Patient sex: M
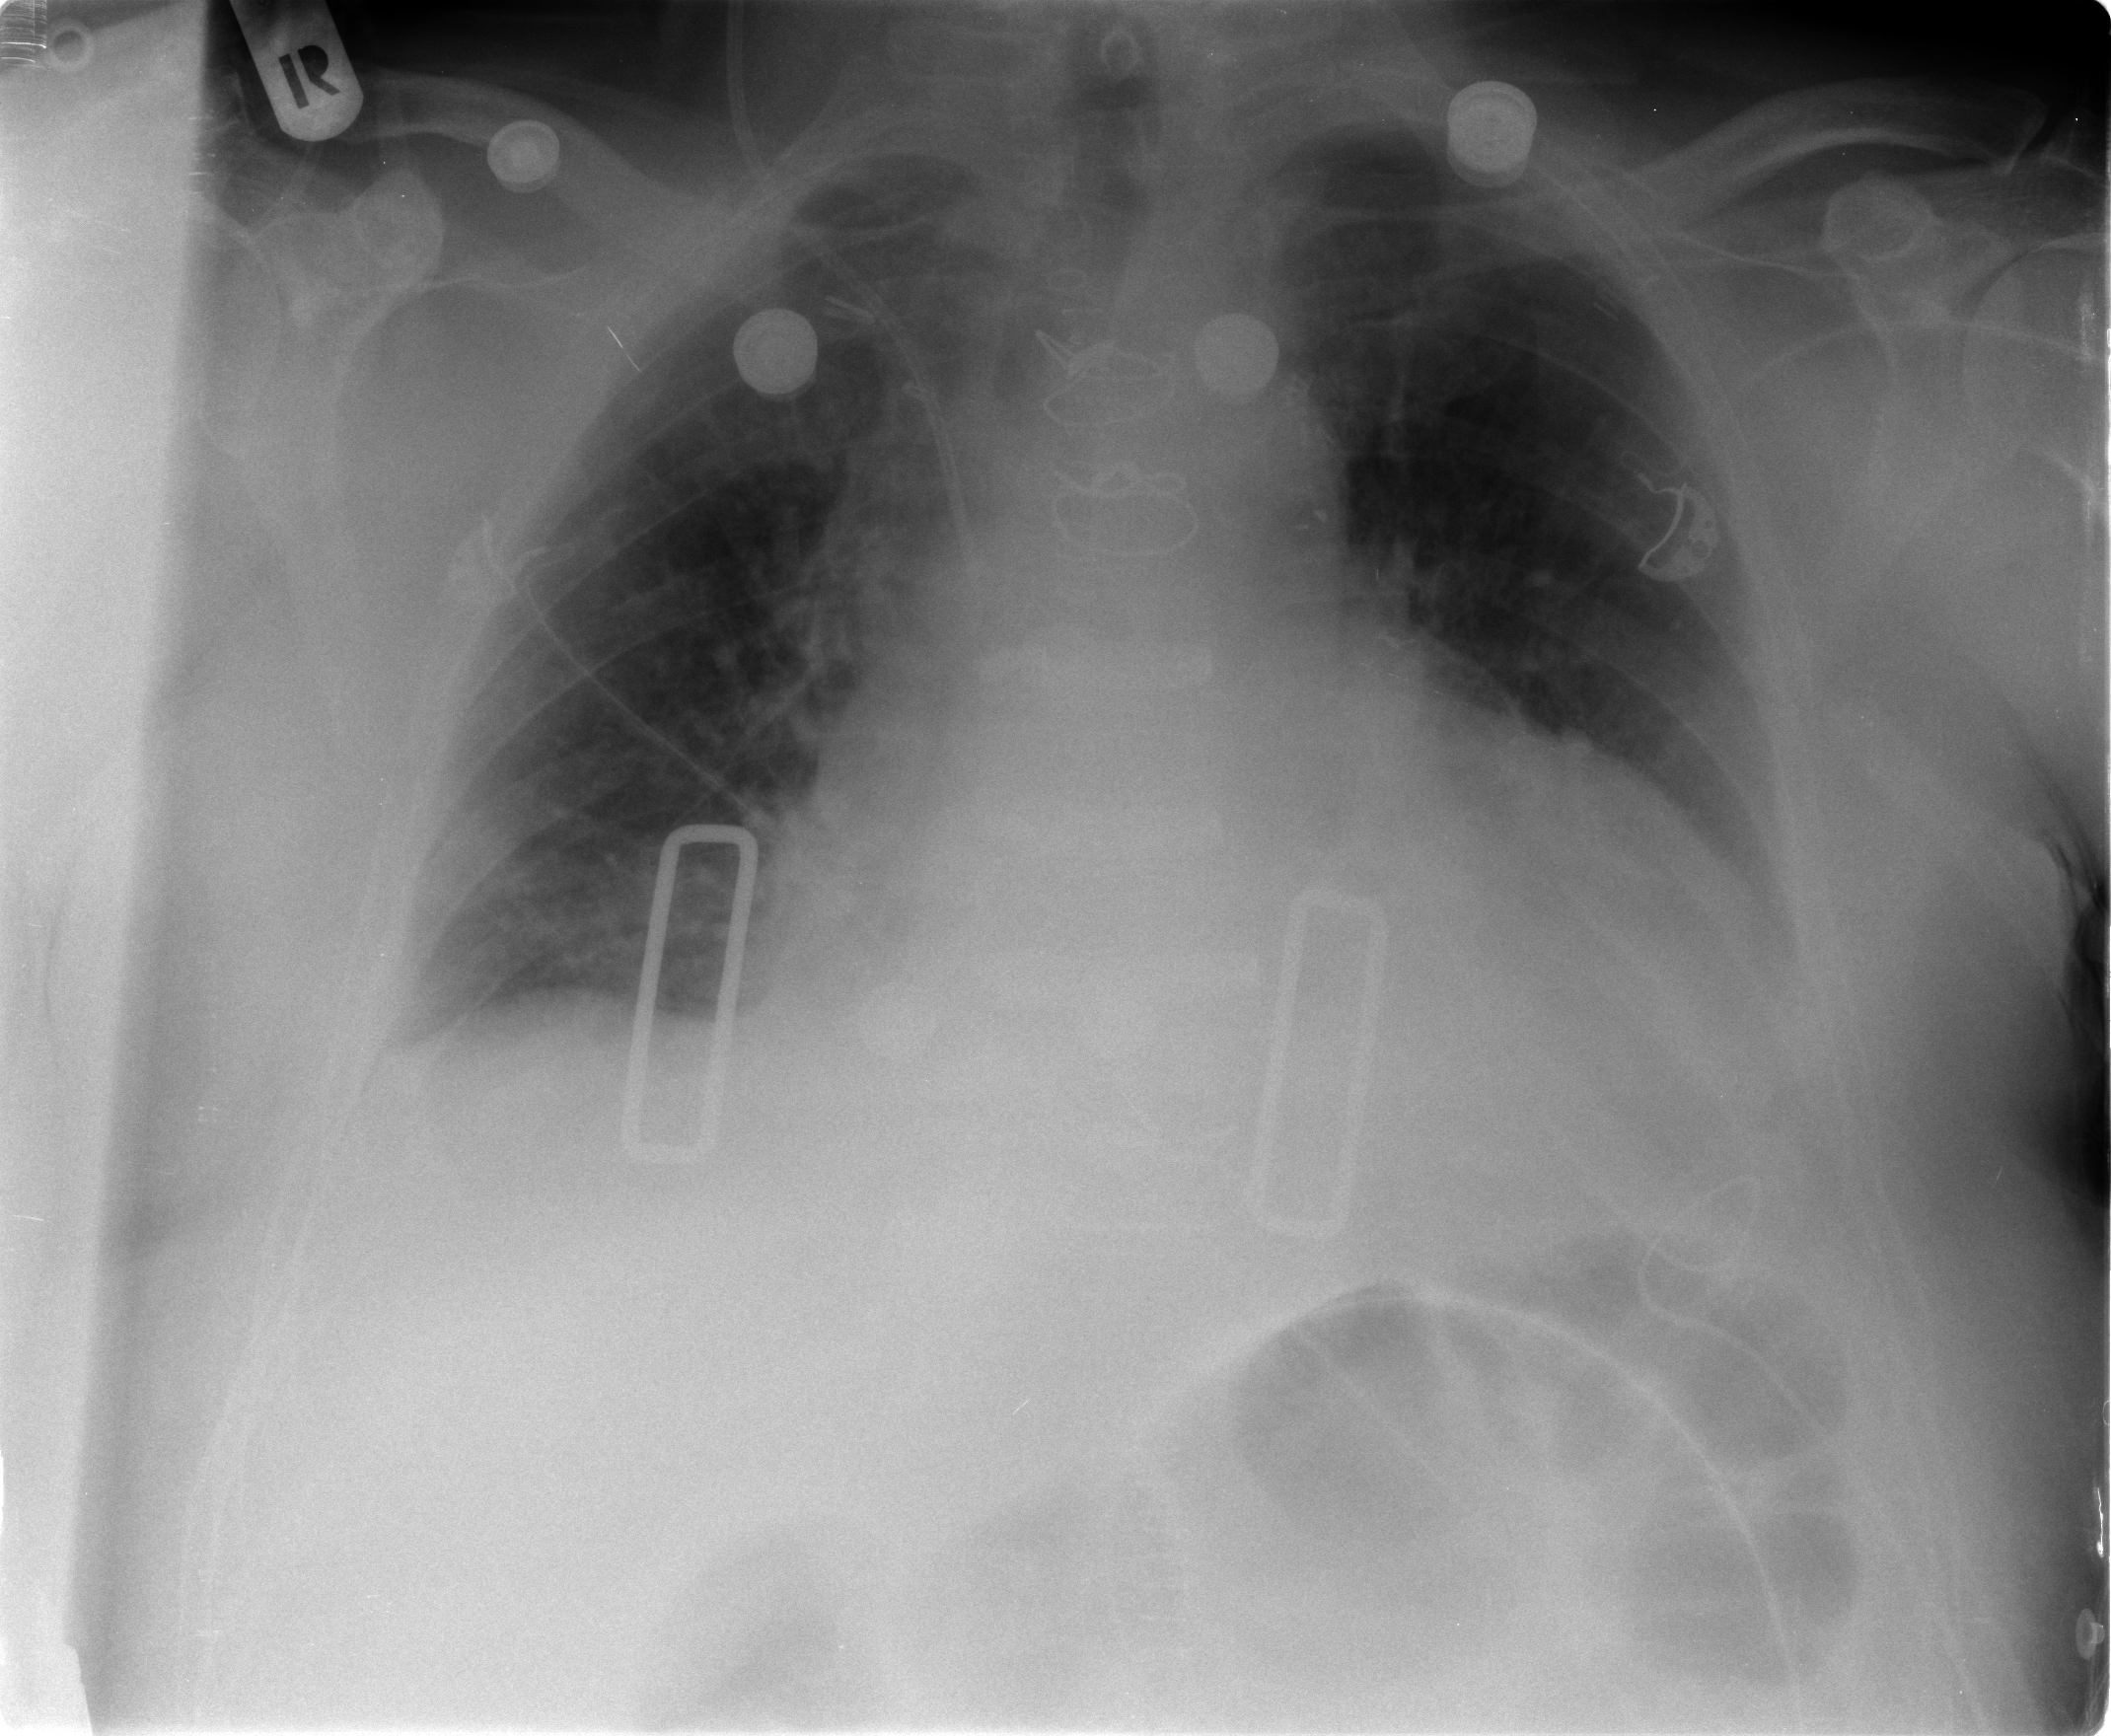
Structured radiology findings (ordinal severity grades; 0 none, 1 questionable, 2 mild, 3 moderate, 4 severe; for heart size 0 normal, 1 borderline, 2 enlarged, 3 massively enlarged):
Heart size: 2
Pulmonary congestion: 0
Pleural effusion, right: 0
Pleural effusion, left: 2
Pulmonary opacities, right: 0
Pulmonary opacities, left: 0
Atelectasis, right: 0
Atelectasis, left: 0